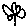
Label: flower